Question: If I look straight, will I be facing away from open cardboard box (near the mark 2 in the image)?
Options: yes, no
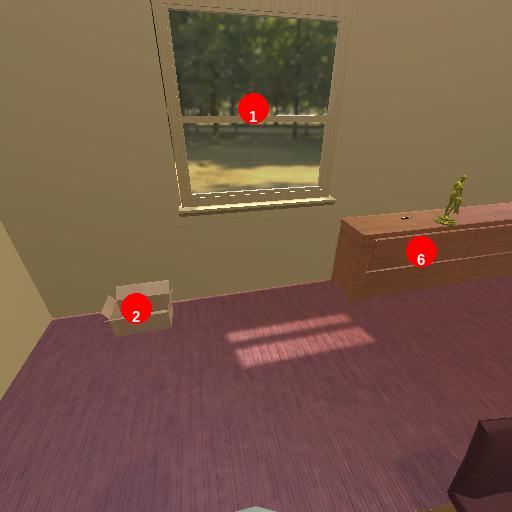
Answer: yes